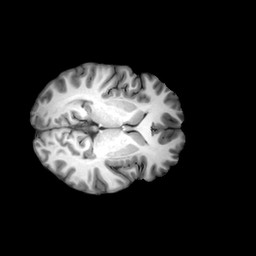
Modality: T1w
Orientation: axial
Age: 30
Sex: female
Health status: healthy